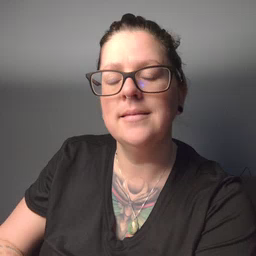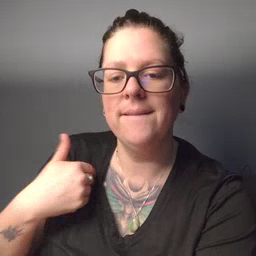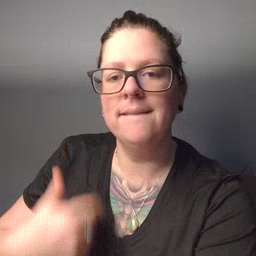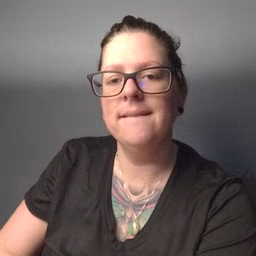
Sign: have